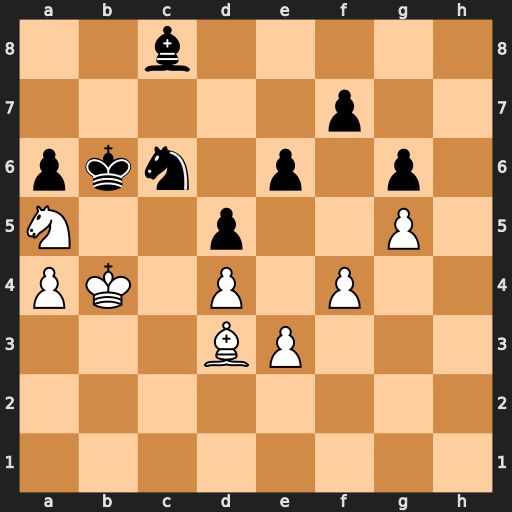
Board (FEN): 2b5/5p2/pkn1p1p1/N2p2P1/PK1P1P2/3BP3/8/8
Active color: w
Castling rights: -
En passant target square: -
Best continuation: Nxc6 Kxc6 Ka5